Field crop: maize
Growth stage: 2
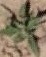
Species: atriplex